Aerial crown-view tile of a tropical tree (Barro Colorado Island, Panama), acquired 20240918:
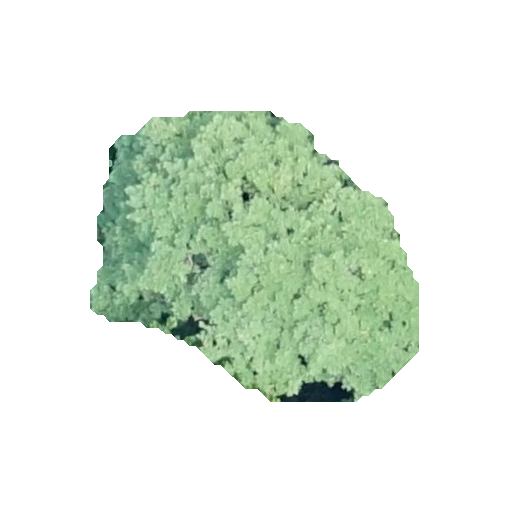
Species: Tabebuia rosea
GBIF accepted scientific name: Tabebuia rosea
Crown area: 109.579 m²